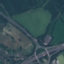
Label: Highway